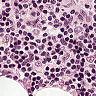
Metastatic tissue present: no